Field crop: tomato
Growth stage: 1
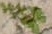
Species: portulaca